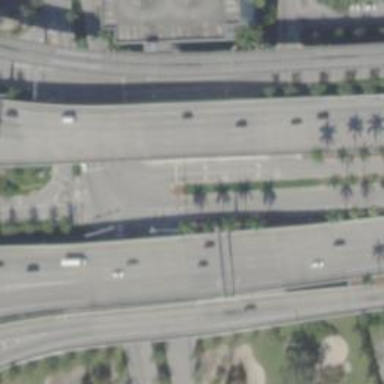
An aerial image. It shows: Primary link highway with asphalt surface.